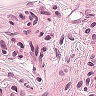
Metastatic tissue present: yes